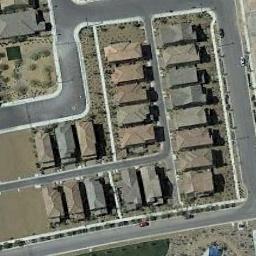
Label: dense_residential